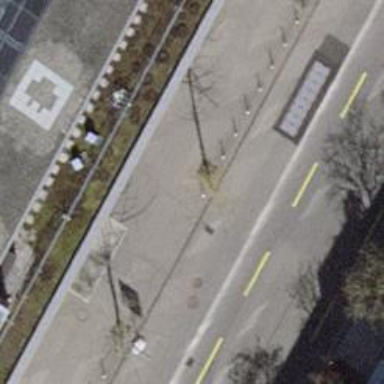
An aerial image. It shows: Bollard barrier.